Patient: sex M, age 74
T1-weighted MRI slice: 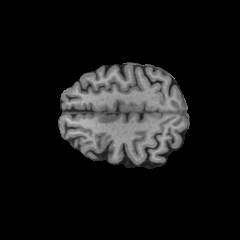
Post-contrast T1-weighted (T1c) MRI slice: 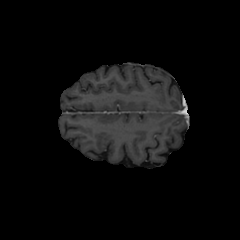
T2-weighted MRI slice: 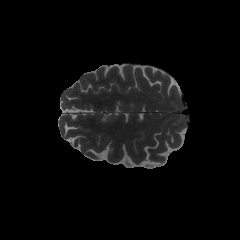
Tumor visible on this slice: no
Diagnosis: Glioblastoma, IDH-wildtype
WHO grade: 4